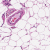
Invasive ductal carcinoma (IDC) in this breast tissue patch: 0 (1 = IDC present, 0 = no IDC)